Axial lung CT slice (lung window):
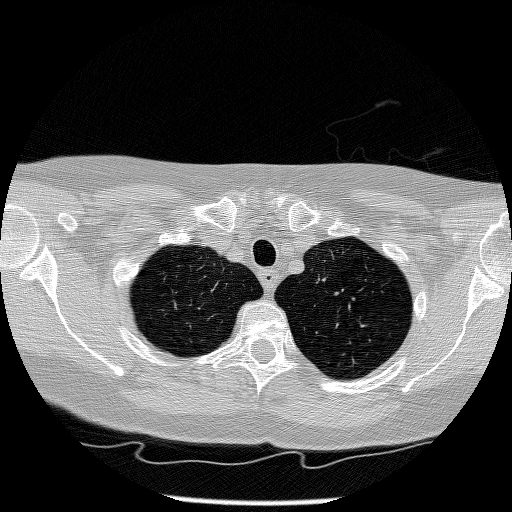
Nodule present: no